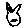
Label: cat